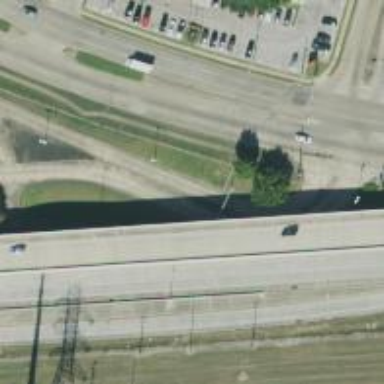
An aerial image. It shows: Busway road.